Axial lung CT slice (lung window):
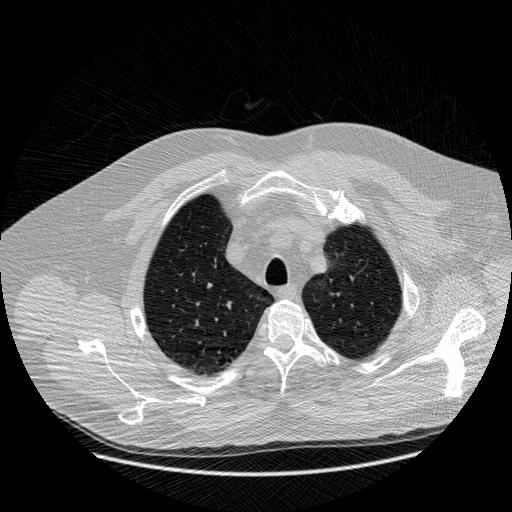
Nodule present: no